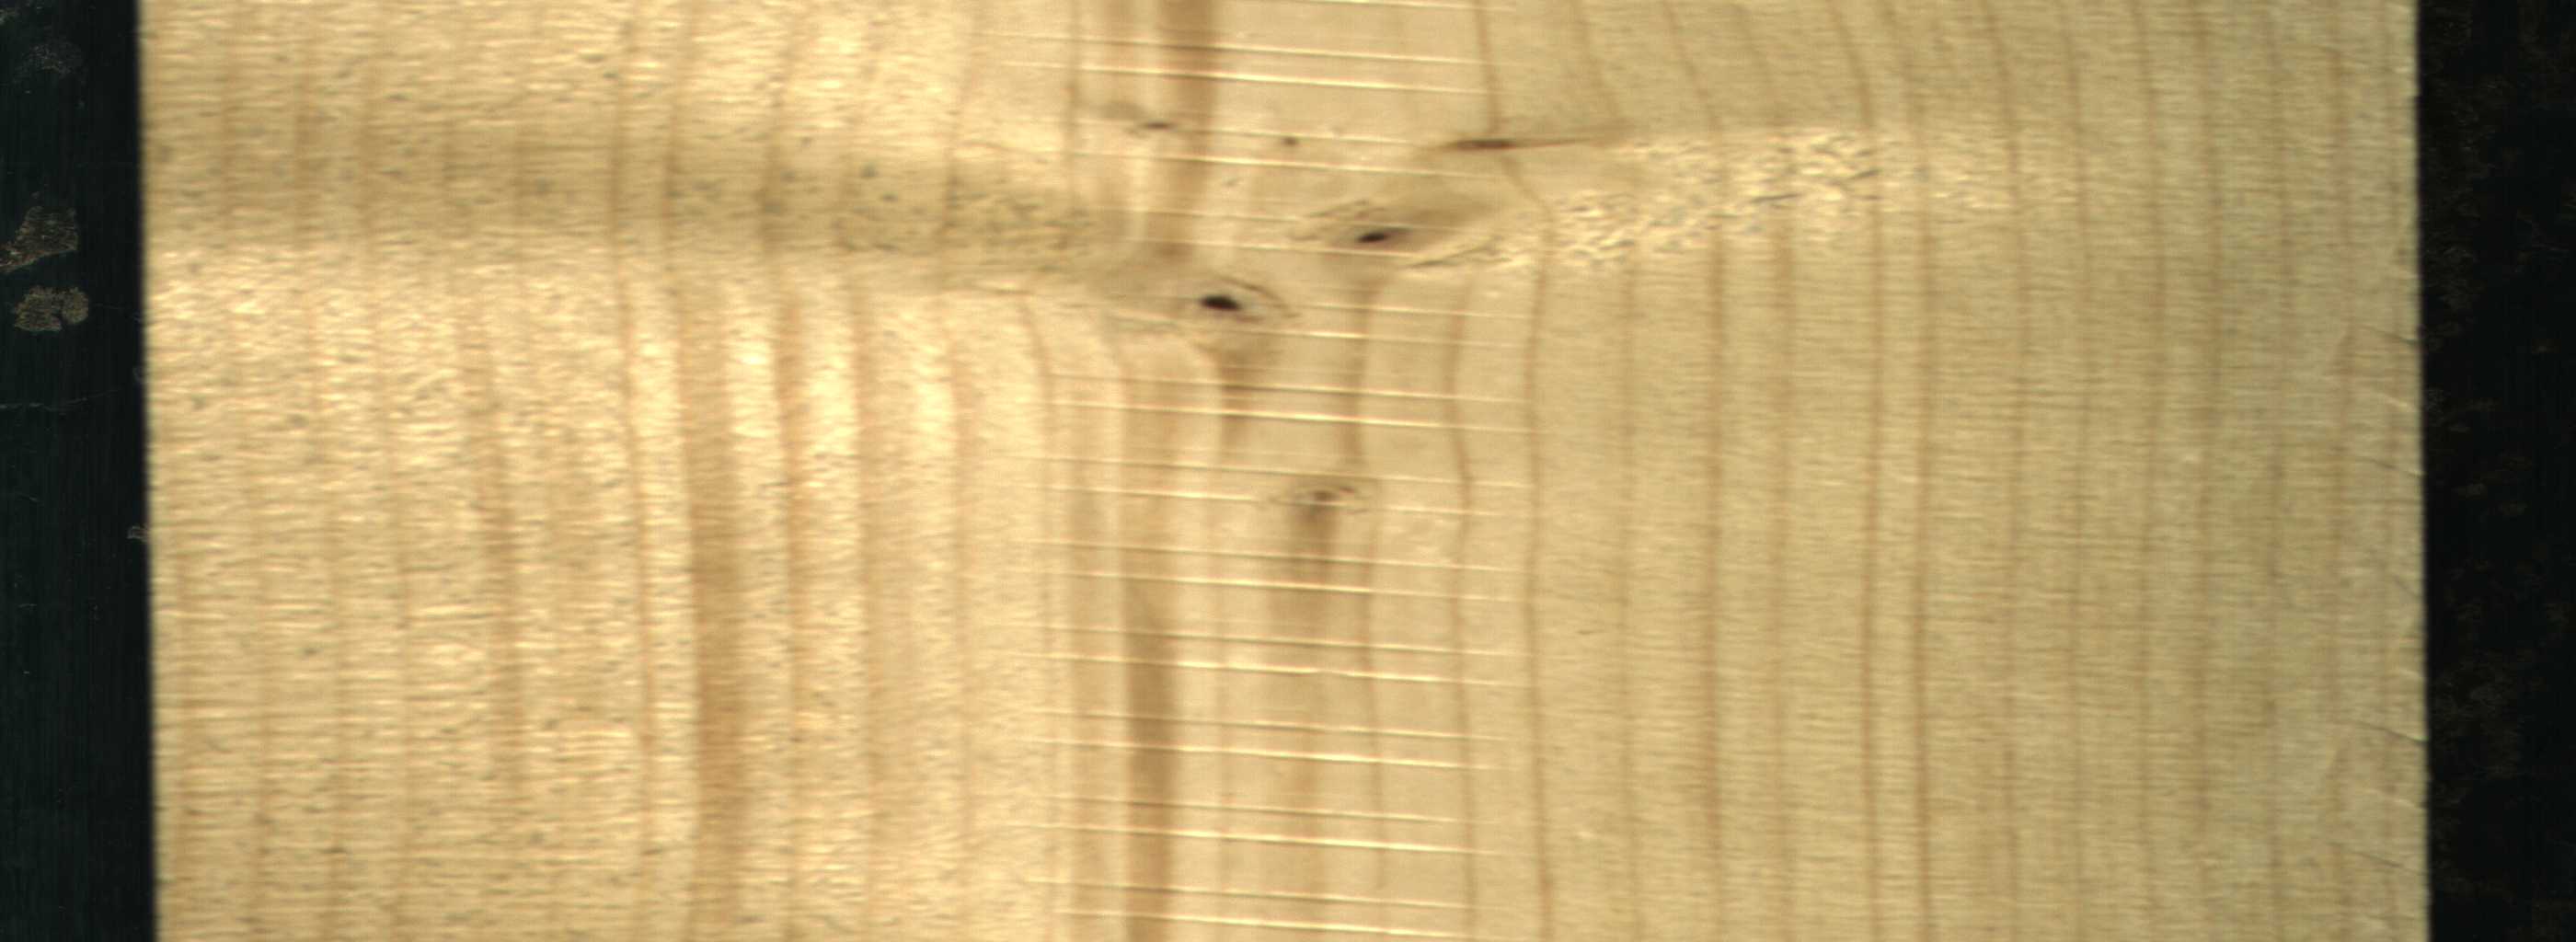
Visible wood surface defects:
Live_Knot
Live_Knot